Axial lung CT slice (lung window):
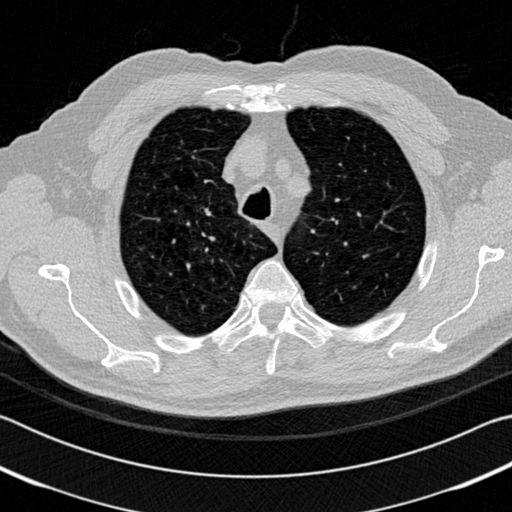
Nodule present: no